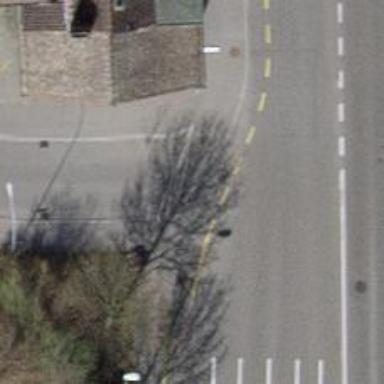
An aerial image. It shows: Unmarked crossing on the road.